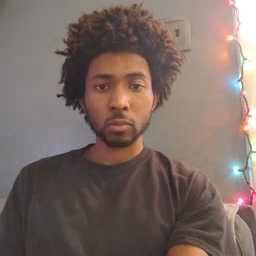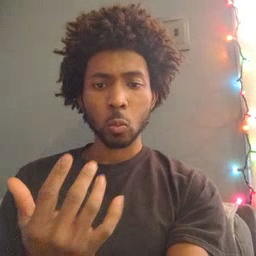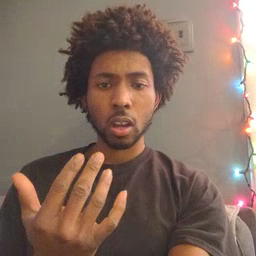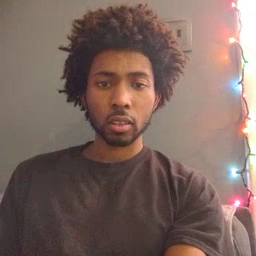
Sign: wait